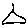
Label: triangle